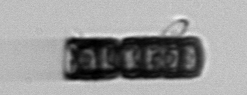
Label: Paralia_sulcata